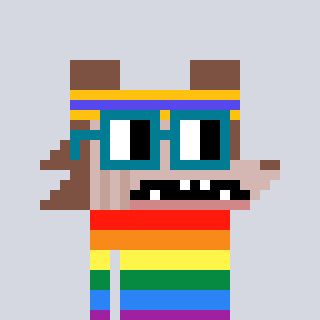
a pixel art character with square dark green glasses, a werewolf-shaped head and a grayscale-colored body on a cool background